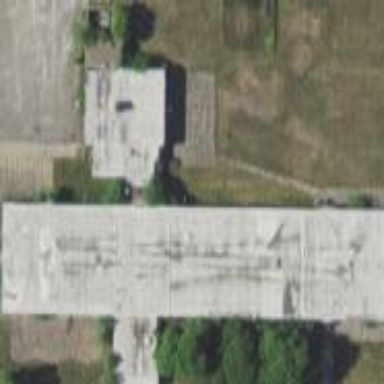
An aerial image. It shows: School building.